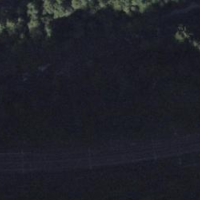
EUNIS habitat code: 43
Species observed at this site:
Petasites albus